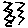
Label: zigzag